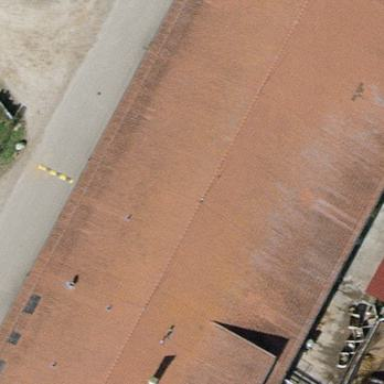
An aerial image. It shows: Farm building with hipped roof.